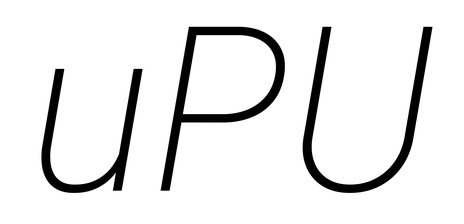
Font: Roboto-Italic_ExtraLight_Italic